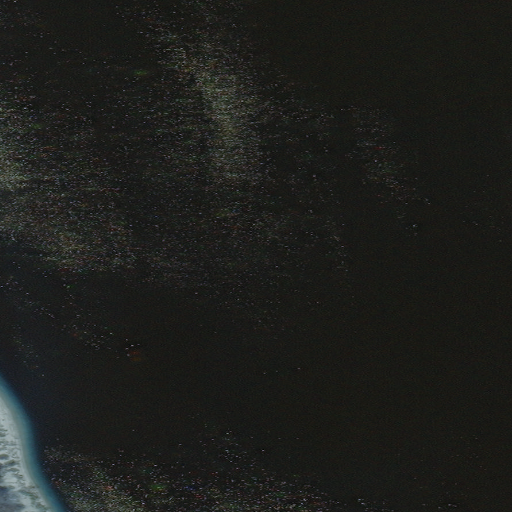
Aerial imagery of cape in Alaska named Attiunik Point containing only unknown